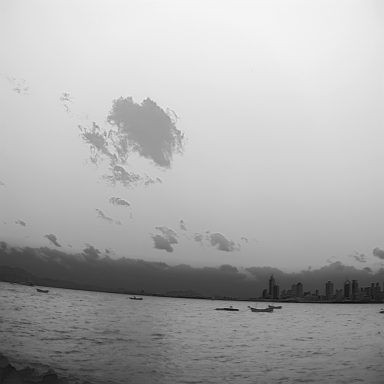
There are four bulk_carriers in the infrared image.